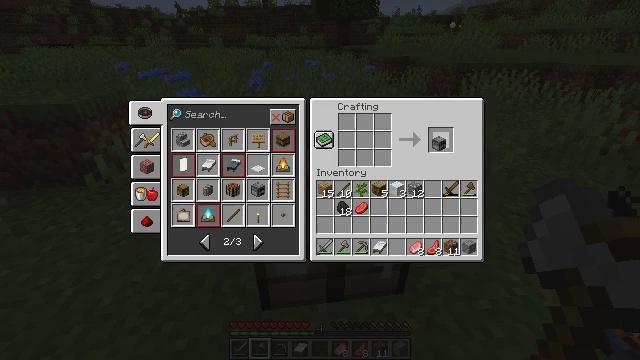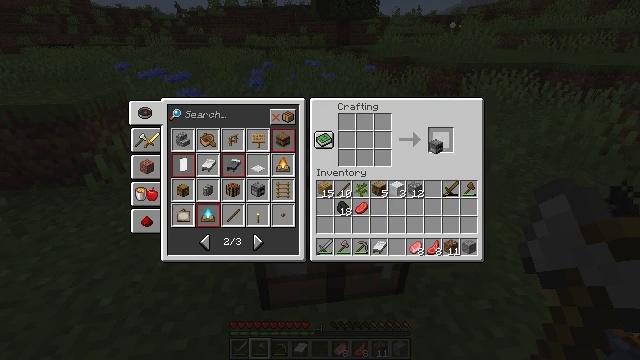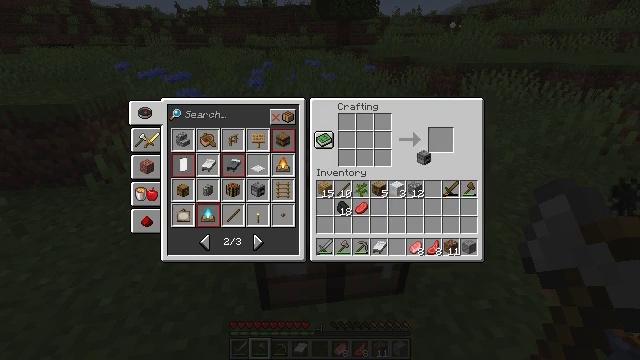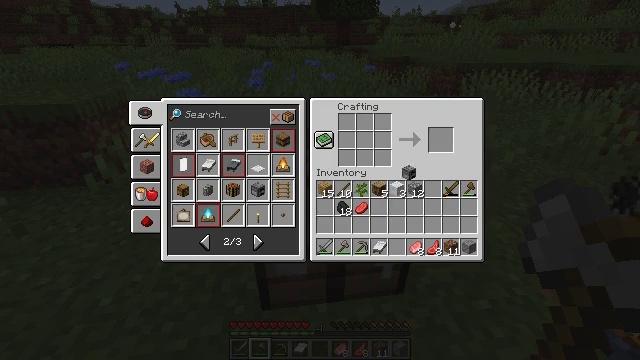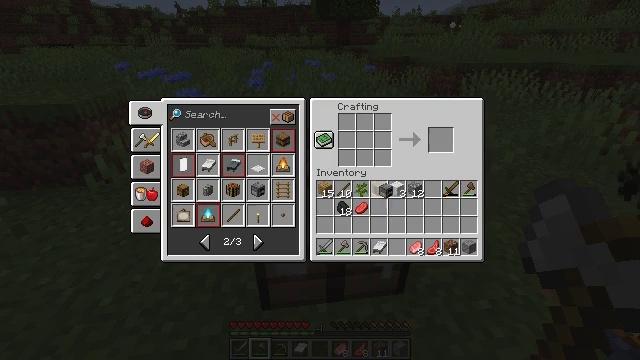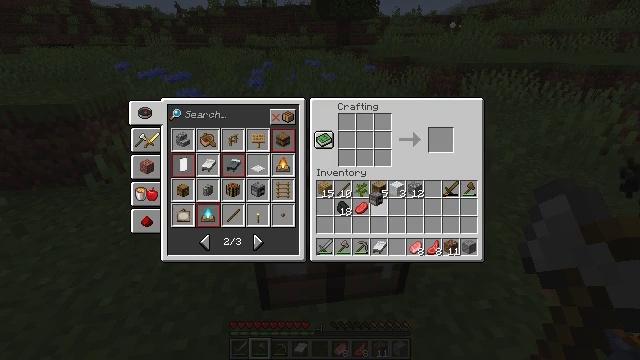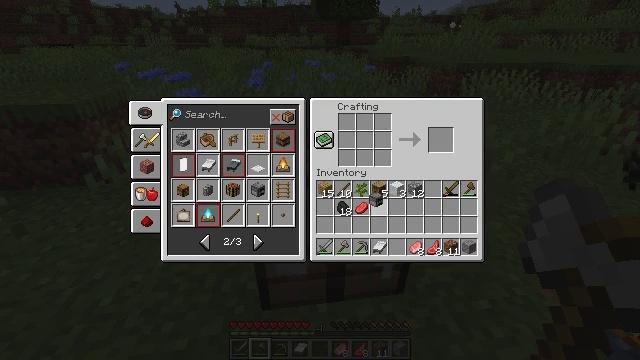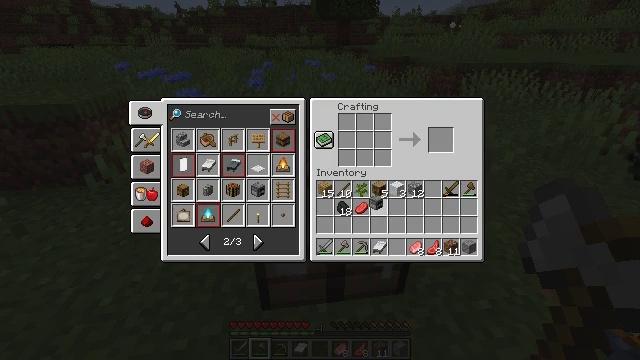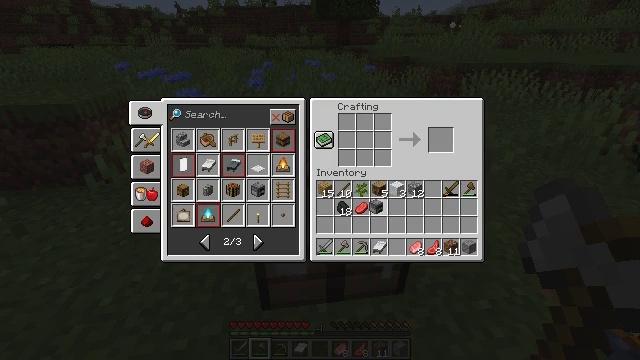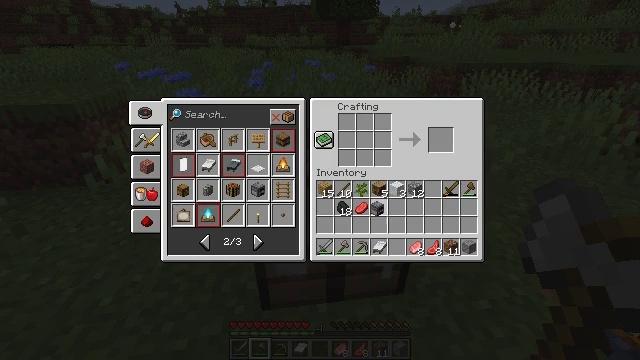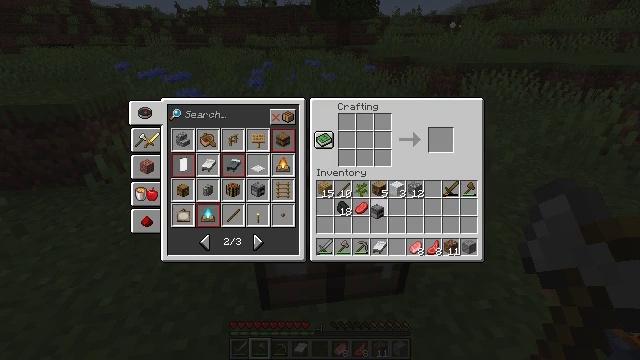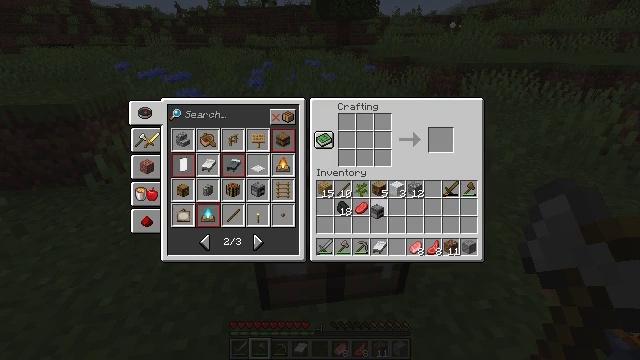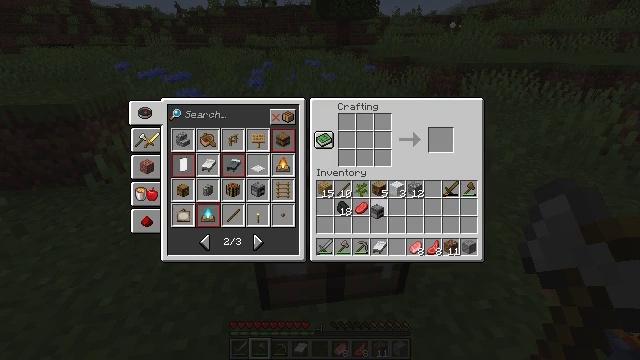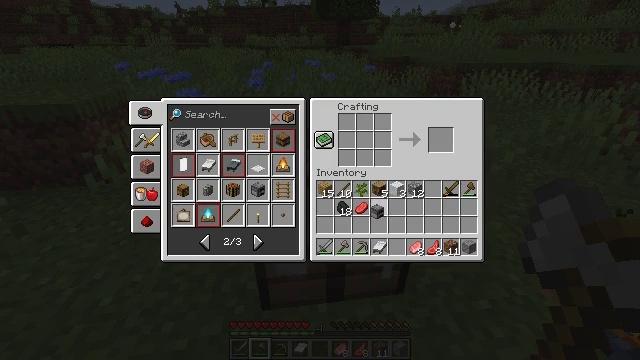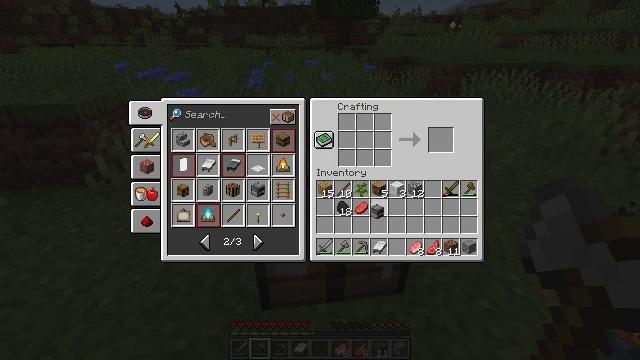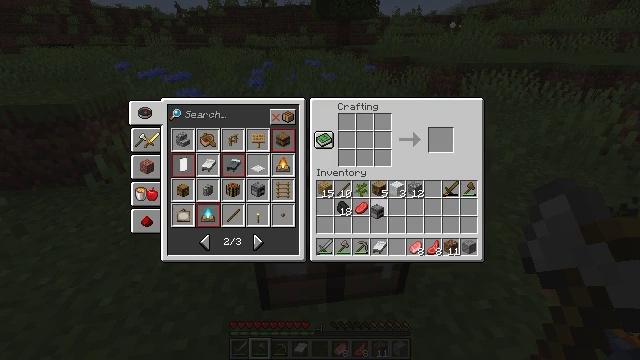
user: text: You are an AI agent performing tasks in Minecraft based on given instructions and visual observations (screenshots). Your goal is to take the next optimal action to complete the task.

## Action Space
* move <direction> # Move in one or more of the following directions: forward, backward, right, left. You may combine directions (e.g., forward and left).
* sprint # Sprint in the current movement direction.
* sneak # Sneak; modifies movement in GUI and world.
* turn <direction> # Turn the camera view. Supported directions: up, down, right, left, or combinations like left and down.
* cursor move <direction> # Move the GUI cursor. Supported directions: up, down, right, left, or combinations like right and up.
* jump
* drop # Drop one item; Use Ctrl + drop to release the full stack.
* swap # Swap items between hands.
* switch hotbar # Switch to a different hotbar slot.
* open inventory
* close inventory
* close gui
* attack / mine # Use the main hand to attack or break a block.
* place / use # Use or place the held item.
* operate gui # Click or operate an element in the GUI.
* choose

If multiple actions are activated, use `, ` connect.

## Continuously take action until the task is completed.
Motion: motion action
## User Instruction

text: Make a oak boat using oak planks.
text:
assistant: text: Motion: open gui
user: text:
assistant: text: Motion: cursor move left and down
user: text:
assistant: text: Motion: cursor move left and down
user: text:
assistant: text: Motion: cursor move left and down
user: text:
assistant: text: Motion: cursor move left and down
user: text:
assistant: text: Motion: no_op
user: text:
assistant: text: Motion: no_op
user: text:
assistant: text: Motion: no_op
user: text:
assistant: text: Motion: no_op
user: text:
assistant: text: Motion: no_op
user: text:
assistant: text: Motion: no_op
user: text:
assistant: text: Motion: no_op
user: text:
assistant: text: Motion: operate gui
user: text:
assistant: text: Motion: operate gui
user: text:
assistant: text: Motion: operate gui
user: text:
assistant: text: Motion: no_op
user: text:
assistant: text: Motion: no_op
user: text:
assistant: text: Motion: no_op
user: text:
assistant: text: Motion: no_op
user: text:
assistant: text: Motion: no_op
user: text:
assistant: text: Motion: no_op
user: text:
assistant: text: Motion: no_op
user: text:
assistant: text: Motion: no_op
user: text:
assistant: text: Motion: cursor move left
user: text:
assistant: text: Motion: cursor move left
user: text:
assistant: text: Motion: cursor move left
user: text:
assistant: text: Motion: cursor move left
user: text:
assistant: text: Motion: cursor move left
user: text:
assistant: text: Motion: no_op
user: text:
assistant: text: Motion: no_op